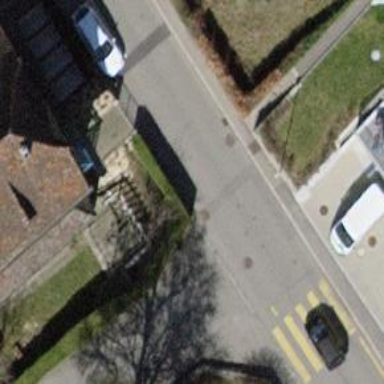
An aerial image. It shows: Residential road with sidewalk on the left.